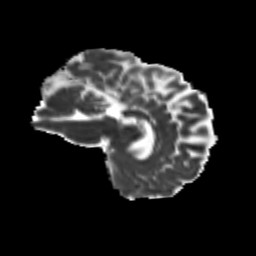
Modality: MD
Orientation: sagittal
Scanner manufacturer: siemens
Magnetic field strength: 3 T
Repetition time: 9.2 s
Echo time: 0.084 s